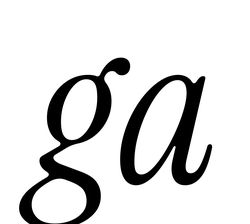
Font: InstrumentSerif-Italic